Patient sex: F
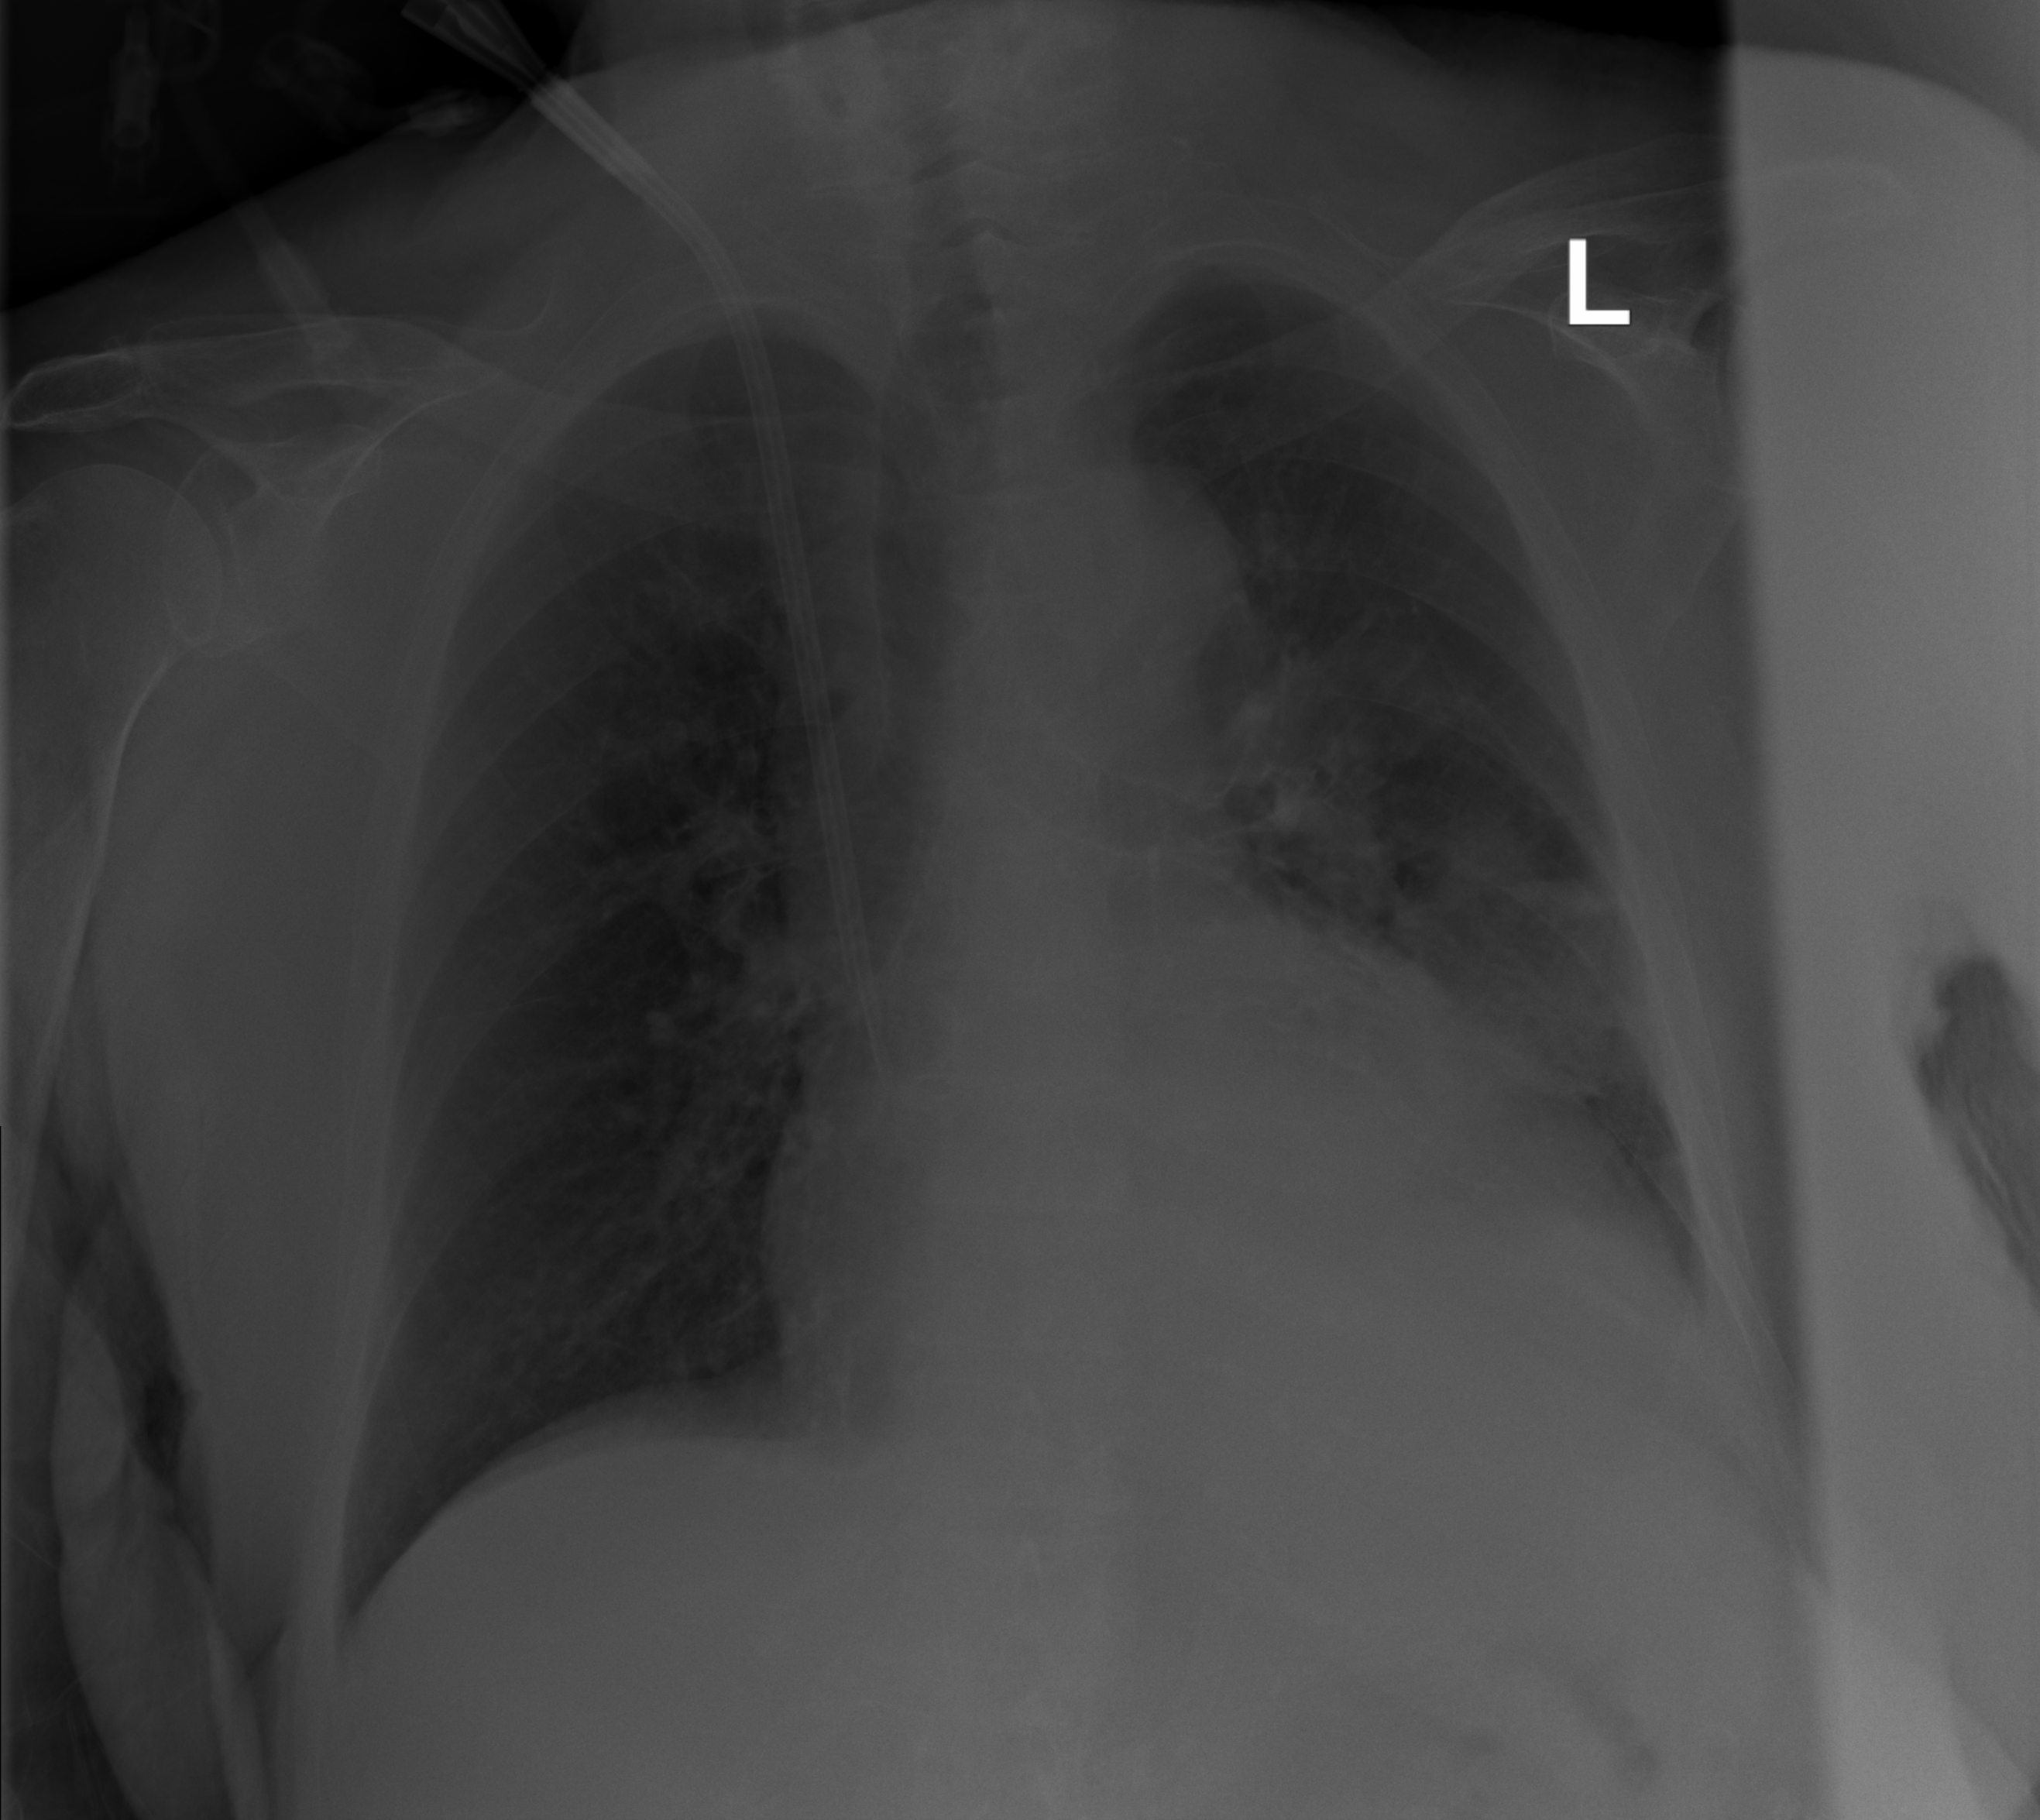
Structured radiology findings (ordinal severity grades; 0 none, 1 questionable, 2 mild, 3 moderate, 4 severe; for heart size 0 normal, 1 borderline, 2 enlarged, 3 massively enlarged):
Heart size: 2
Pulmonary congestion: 2
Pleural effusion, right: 0
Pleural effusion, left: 2
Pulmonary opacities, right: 1
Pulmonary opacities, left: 1
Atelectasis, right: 0
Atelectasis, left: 1